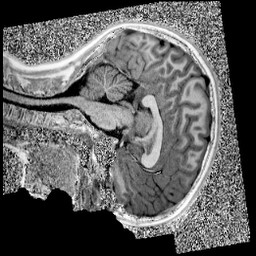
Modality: UNIT1
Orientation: sagittal
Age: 12
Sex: female
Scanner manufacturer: siemens
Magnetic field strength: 3 T
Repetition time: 4 s
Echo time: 0.00299 s